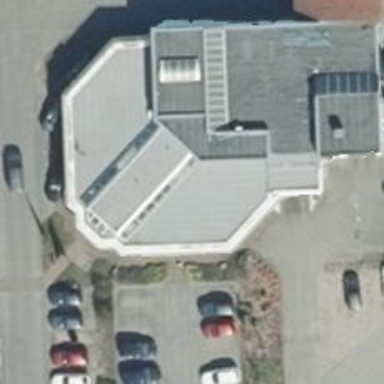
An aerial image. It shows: Shop that sells cars.